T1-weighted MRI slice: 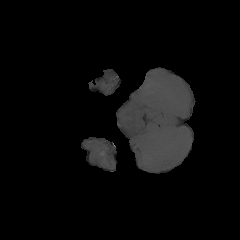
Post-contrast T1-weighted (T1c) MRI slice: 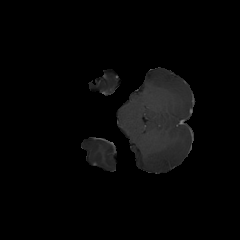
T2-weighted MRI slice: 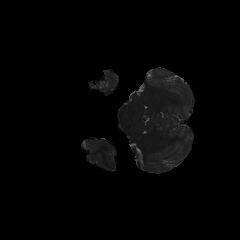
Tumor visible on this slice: no